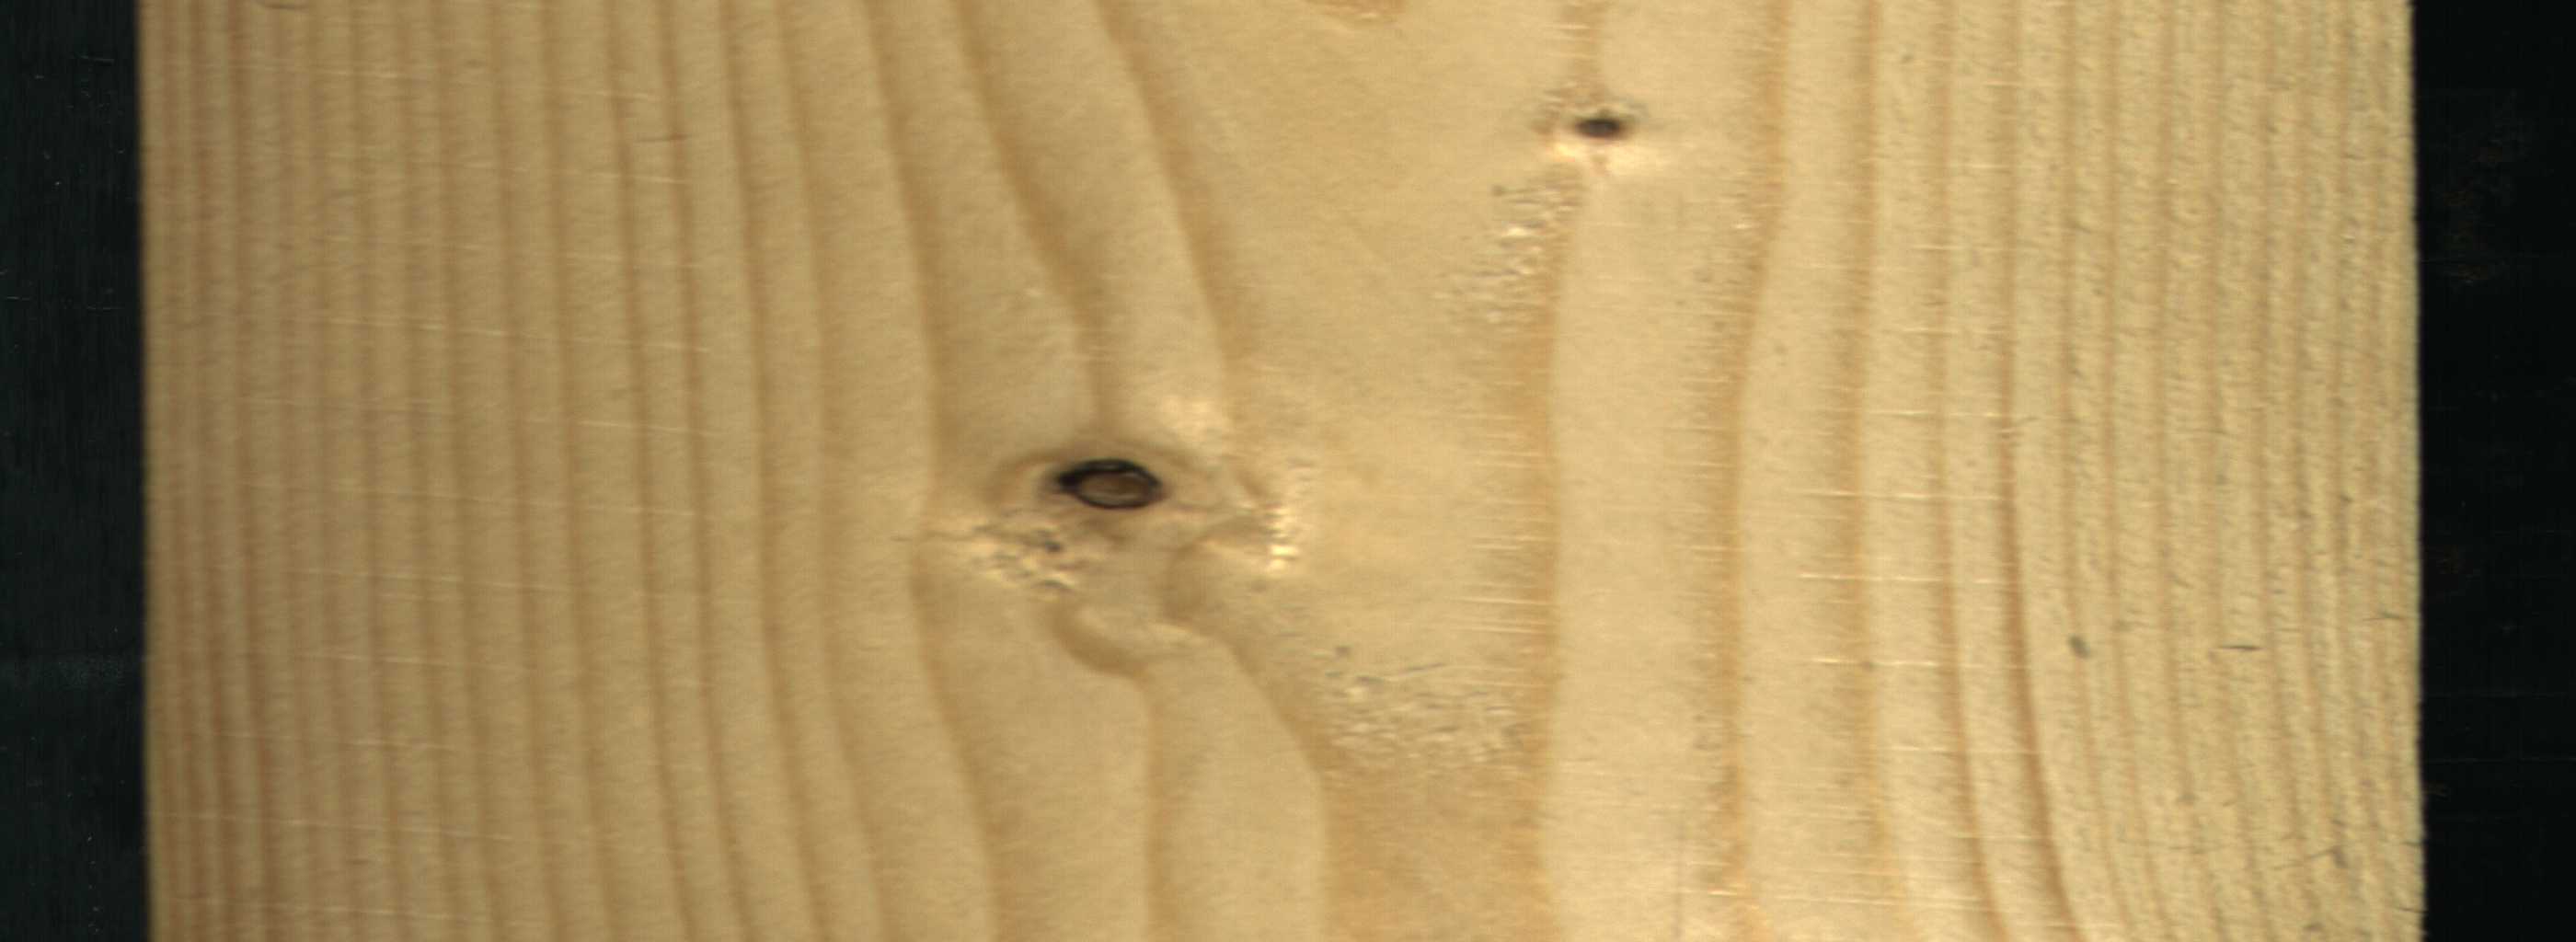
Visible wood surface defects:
Dead_Knot
Live_Knot